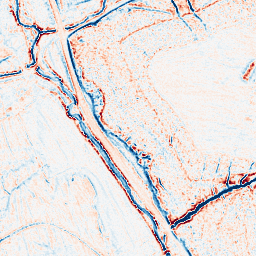
Category: edge_preserving
Decomposition family: anisotropic_diffusion
Decomposition parameters: iterations: 10
kappa: 50
gamma: 0.1
Upsampling method: linear_exact
Upsampling parameters: scale: 2
Upsampling scale: 2